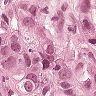
Metastatic tissue present: yes